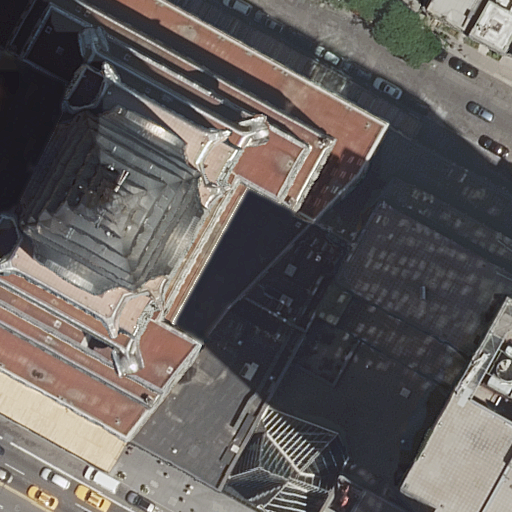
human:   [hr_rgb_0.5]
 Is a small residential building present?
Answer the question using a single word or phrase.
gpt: yes

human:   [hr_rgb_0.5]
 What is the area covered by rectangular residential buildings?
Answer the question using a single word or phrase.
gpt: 453m2

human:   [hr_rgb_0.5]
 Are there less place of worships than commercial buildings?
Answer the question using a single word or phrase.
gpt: no

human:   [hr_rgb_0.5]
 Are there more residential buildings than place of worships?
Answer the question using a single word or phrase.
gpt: yes

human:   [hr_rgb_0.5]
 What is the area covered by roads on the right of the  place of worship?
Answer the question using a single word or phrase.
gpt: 0m2

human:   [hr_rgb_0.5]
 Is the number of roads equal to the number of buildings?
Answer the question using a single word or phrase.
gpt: no

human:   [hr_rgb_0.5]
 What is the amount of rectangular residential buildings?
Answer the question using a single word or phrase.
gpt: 1

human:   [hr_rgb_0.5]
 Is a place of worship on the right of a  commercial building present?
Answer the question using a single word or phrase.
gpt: no

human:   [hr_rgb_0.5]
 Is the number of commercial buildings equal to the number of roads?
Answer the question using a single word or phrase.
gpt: no

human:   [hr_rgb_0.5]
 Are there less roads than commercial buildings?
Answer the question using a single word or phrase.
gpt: no

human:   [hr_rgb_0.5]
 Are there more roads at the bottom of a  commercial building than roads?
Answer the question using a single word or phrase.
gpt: no

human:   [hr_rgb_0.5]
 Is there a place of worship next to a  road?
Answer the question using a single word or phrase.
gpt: yes

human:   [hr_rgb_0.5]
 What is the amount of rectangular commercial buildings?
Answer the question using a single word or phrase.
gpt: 0

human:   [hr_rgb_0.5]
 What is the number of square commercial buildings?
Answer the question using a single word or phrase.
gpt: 0

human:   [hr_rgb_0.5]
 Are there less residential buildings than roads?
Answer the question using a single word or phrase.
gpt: no

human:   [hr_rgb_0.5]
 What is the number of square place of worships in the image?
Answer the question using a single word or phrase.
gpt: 0

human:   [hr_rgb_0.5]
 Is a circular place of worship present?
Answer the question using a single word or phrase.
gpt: no

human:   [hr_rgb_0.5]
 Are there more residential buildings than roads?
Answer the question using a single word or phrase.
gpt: yes

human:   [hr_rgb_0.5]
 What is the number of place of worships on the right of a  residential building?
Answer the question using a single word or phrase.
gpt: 1

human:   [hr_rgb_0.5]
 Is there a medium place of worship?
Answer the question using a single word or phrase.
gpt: no

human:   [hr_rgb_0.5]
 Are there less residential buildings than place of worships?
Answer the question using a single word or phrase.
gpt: no

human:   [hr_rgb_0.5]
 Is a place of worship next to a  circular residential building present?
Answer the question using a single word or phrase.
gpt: no

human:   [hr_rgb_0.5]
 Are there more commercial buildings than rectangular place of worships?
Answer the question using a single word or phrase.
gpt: no

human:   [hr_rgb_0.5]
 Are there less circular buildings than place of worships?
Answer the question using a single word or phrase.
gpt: yes

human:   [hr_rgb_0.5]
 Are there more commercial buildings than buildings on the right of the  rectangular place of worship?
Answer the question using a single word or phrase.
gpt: no

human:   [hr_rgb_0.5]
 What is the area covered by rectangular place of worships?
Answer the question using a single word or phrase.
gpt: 618m2

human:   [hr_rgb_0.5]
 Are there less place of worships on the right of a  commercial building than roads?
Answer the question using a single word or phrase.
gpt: yes

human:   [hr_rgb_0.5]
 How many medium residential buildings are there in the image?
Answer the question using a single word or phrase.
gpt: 2

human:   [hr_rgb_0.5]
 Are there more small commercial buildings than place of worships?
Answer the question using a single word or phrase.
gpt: no

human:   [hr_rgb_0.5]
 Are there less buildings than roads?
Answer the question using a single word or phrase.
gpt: no

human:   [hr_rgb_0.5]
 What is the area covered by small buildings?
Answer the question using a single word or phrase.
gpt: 42m2

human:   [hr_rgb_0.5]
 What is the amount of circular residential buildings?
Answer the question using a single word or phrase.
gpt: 0

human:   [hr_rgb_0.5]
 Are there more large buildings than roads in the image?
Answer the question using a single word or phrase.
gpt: no

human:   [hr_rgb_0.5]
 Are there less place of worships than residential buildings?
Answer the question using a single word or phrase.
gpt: yes

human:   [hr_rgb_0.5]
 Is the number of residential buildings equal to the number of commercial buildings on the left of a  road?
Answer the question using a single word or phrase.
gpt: no

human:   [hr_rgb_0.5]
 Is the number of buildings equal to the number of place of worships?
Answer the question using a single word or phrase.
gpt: no